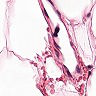
Metastatic tissue present: no